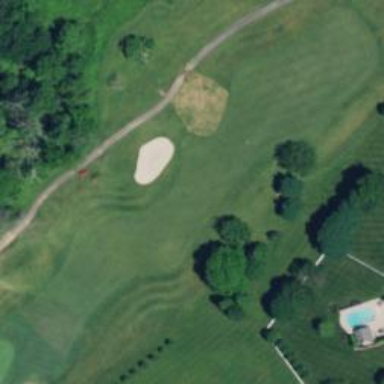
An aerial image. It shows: Grassy fairway on golf course.